Interaction volume radius: 5 \u00c5
Interaction volume height: 15 \u00c5
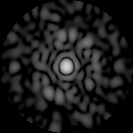
Disorder parameter: 0.7678